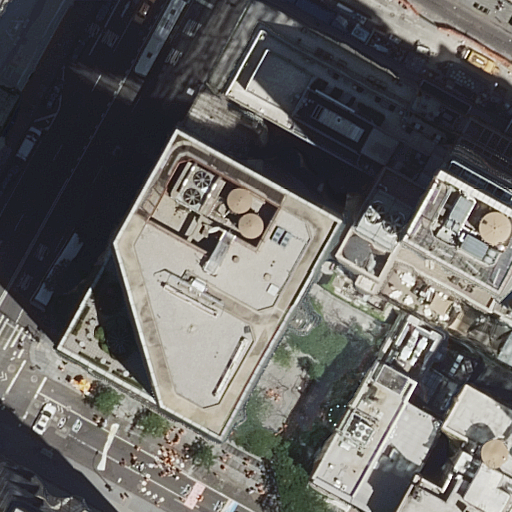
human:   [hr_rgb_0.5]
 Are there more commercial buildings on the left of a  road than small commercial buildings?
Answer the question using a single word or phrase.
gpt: no

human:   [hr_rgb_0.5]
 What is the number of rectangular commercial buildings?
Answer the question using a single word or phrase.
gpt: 1

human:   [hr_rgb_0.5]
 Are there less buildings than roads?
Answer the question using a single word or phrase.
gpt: no

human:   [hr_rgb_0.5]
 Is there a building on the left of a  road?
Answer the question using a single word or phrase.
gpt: yes

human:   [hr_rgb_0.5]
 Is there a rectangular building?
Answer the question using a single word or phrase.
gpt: yes

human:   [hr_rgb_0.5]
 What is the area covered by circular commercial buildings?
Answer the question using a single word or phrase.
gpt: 0m2

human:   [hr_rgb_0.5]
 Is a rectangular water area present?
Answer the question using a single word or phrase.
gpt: no

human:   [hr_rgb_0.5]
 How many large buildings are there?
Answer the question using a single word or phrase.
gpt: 3

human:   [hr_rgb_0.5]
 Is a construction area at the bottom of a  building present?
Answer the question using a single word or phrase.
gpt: no

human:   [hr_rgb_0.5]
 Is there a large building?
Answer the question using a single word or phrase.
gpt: yes

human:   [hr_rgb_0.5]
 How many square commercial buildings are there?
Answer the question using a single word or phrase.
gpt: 0

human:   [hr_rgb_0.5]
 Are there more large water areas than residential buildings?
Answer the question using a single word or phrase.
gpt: no

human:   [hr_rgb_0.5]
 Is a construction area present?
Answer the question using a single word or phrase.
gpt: no

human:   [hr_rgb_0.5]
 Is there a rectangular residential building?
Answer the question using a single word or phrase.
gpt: yes

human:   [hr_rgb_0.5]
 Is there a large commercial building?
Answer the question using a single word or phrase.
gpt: yes

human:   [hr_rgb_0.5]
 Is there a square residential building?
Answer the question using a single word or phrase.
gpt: no

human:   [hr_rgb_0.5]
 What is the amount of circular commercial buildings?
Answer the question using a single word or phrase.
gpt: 0

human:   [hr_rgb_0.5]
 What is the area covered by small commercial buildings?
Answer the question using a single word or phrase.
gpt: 1m2

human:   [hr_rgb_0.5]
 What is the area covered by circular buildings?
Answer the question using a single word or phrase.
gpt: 0m2

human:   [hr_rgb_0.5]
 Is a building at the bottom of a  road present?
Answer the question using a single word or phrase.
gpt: yes

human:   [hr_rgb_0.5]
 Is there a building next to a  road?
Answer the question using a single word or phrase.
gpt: yes

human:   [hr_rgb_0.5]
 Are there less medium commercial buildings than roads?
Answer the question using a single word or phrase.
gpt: yes

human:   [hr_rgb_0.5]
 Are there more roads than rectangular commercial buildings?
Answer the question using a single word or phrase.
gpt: yes

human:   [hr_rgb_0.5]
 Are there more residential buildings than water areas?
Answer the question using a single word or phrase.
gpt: yes

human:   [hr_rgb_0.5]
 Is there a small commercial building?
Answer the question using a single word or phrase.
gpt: yes

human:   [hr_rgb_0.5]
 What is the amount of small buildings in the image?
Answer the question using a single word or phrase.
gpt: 3

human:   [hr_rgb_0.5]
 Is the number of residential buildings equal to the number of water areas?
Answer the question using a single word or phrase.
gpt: no

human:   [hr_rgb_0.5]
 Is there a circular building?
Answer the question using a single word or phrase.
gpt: no

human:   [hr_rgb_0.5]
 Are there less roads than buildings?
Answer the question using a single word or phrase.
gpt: yes

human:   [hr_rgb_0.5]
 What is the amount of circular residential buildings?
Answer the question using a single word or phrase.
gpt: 0

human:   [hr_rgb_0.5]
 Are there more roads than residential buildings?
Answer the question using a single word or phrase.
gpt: no

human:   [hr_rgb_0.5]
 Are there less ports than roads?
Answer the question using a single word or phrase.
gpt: yes

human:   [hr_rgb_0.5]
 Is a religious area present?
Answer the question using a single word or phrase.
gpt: no

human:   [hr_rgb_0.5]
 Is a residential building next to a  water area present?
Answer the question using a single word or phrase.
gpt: no

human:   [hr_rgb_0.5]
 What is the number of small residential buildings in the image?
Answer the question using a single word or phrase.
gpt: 2

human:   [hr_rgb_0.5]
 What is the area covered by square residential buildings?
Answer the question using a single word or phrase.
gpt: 0m2